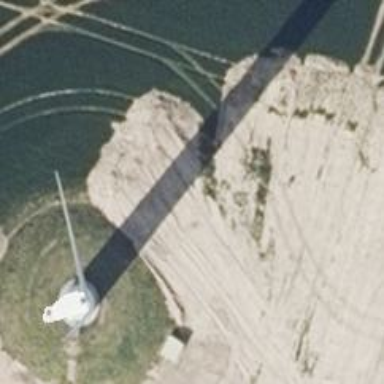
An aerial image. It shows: Horizontal axis wind turbine generating power from wind energy.